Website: apple
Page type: address-validator
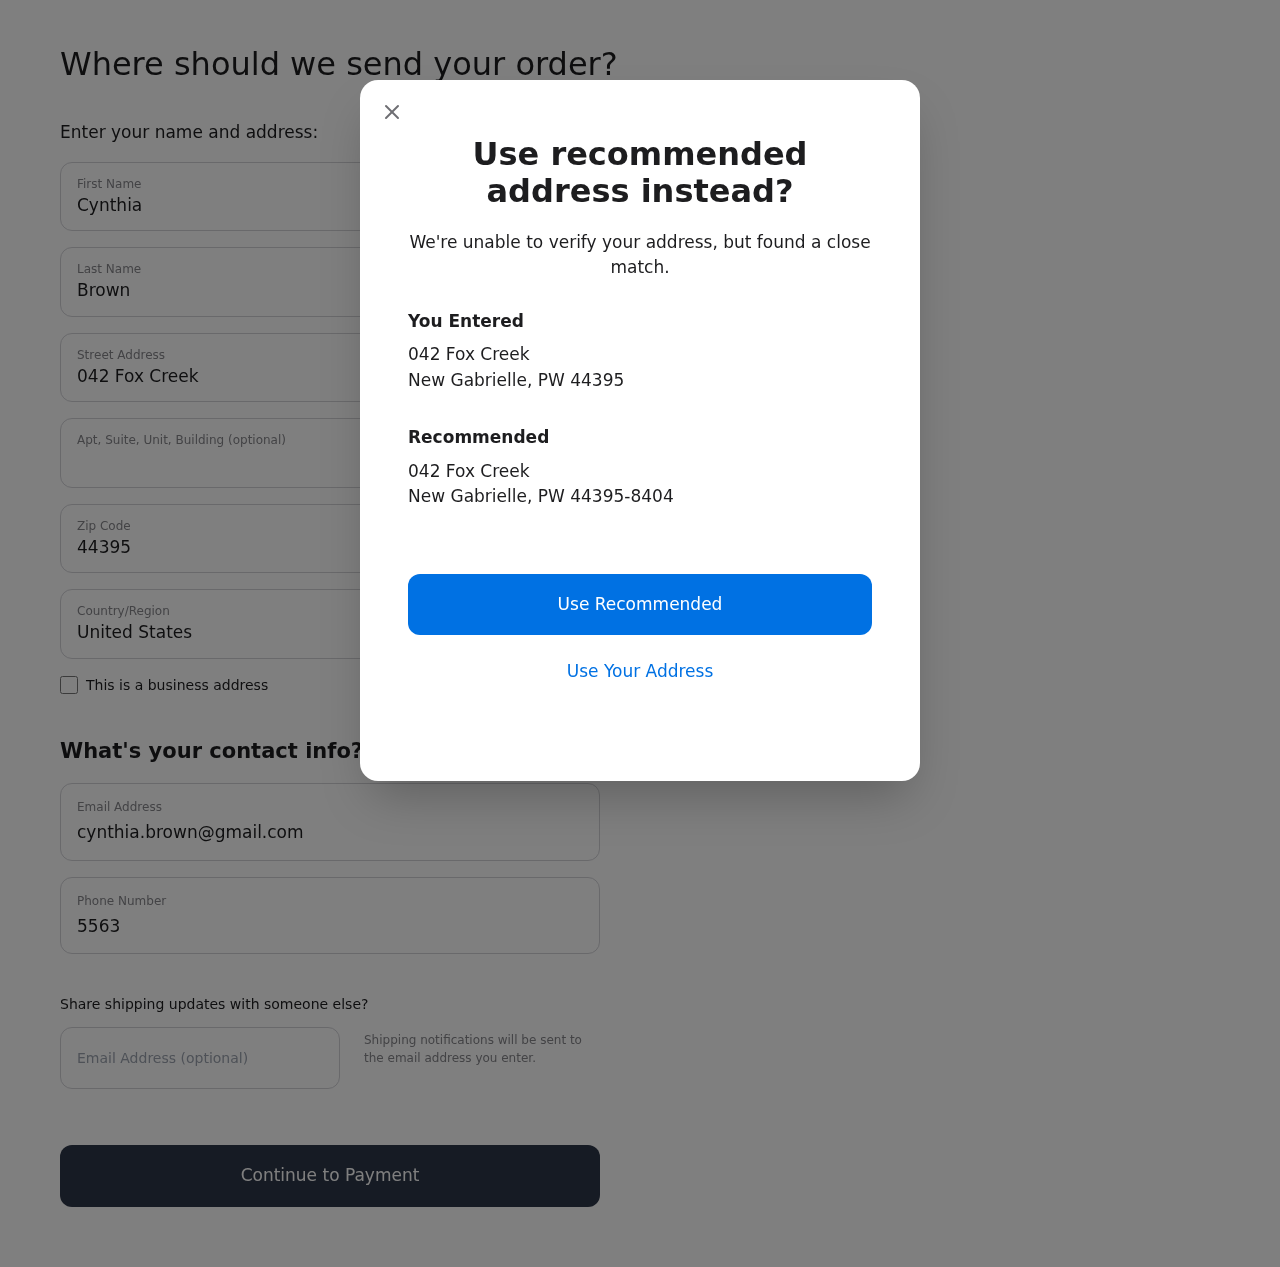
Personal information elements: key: PII_CITY
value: New Gabrielle
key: PII_COUNTRY
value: United States
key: PII_EMAIL
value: cynthia.brown@gmail.com
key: PII_FIRSTNAME
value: Cynthia
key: PII_GIFT_EMAIL
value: dphelps@hotmail.com
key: PII_LASTNAME
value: Brown
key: PII_PHONE
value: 5563761361
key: PII_POSTCODE
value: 44395
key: PII_POSTCODE_FULL
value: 44395-8404
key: PII_STATE_ABBR
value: PW
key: PII_STREET
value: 042 Fox Creek
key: PII_CITY2
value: New Gabrielle
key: PII_STATE_ABBR2
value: PW